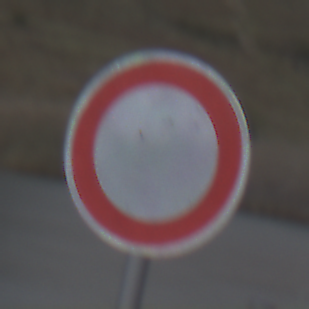
Verkehrszeichen: VerbotFahrzeugeAllerArt
Umgebung: Outdoor, RoadRail
Tageszeit: SunriseSunset
Wetter: PartlyCloudy
Licht: Natural
Jahreszeit: NotSpecified
Kontrast: LowContrast